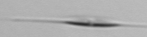
Label: Cylindrotheca